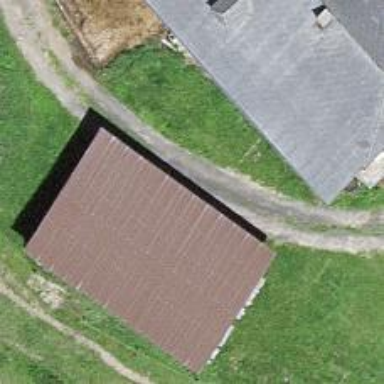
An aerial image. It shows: Shed.